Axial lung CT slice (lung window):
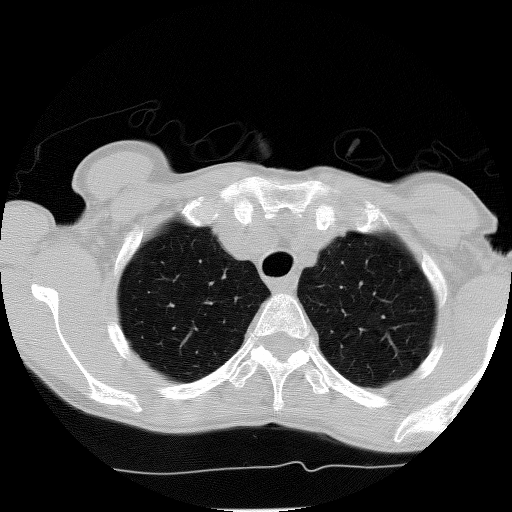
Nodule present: no